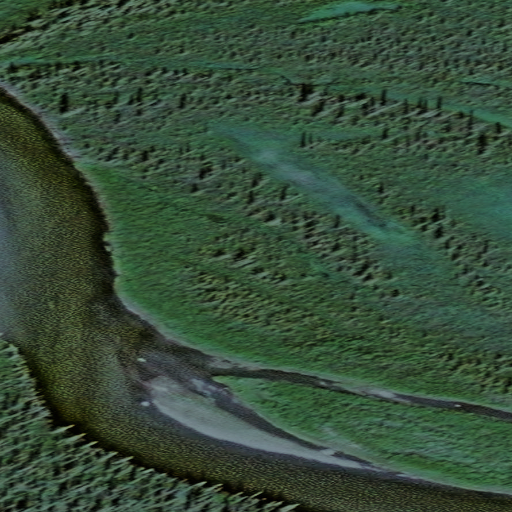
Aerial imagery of valley in Alaska named Upper Kobuk Canyon containing only unknown